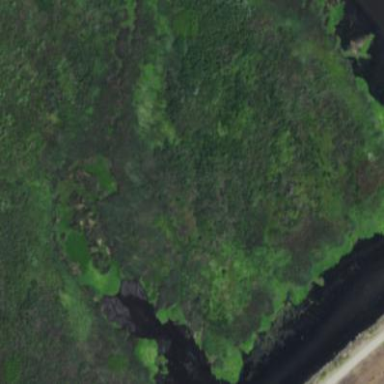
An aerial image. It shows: Marsh wetland.